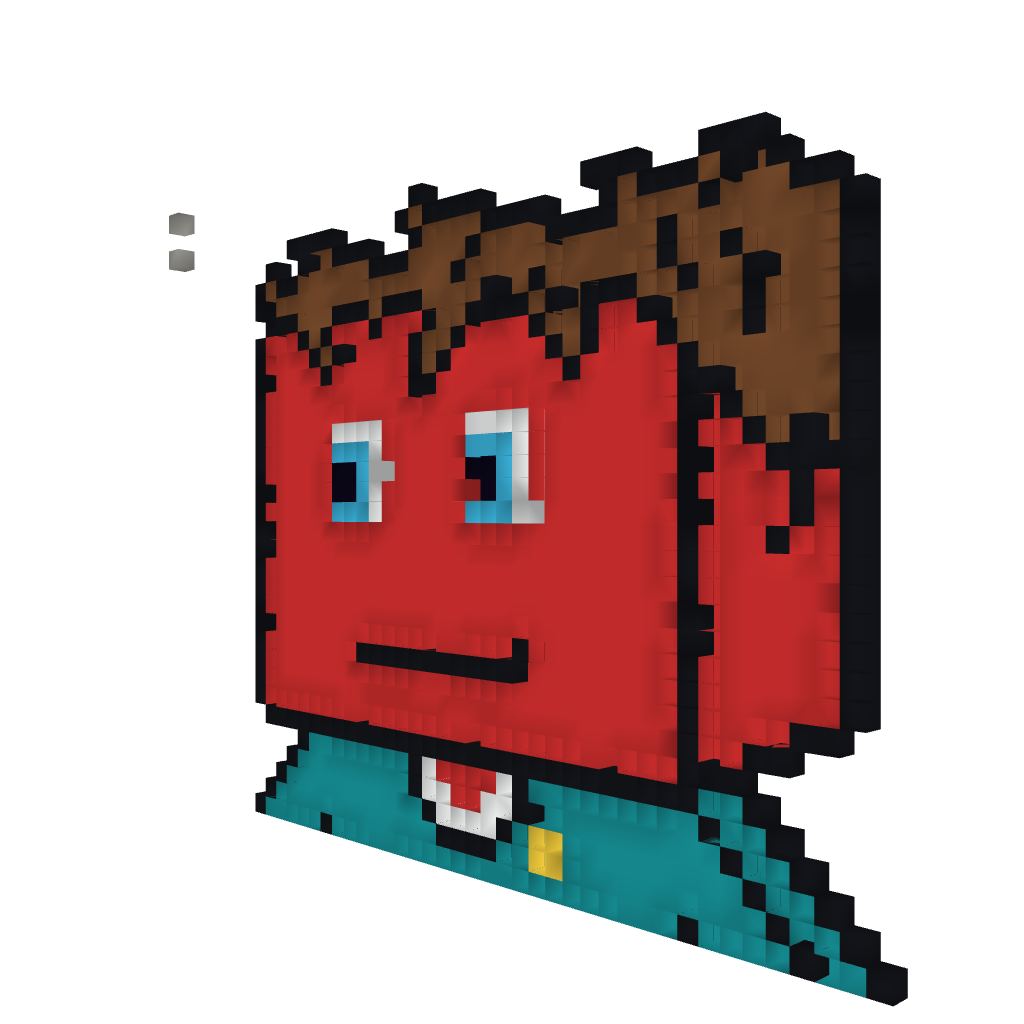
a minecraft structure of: Brownbiscuitsface